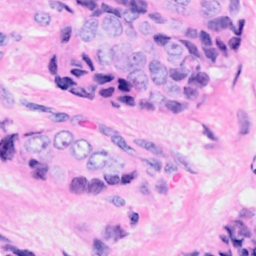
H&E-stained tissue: Breast